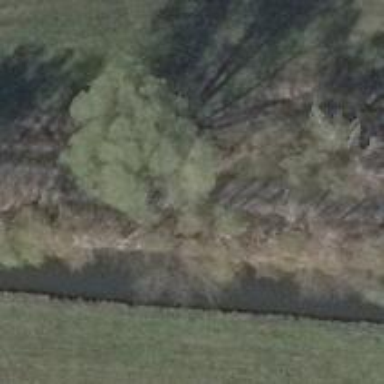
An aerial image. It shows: Row of trees in natural setting.